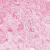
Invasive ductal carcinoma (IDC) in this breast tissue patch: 0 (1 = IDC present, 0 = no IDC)